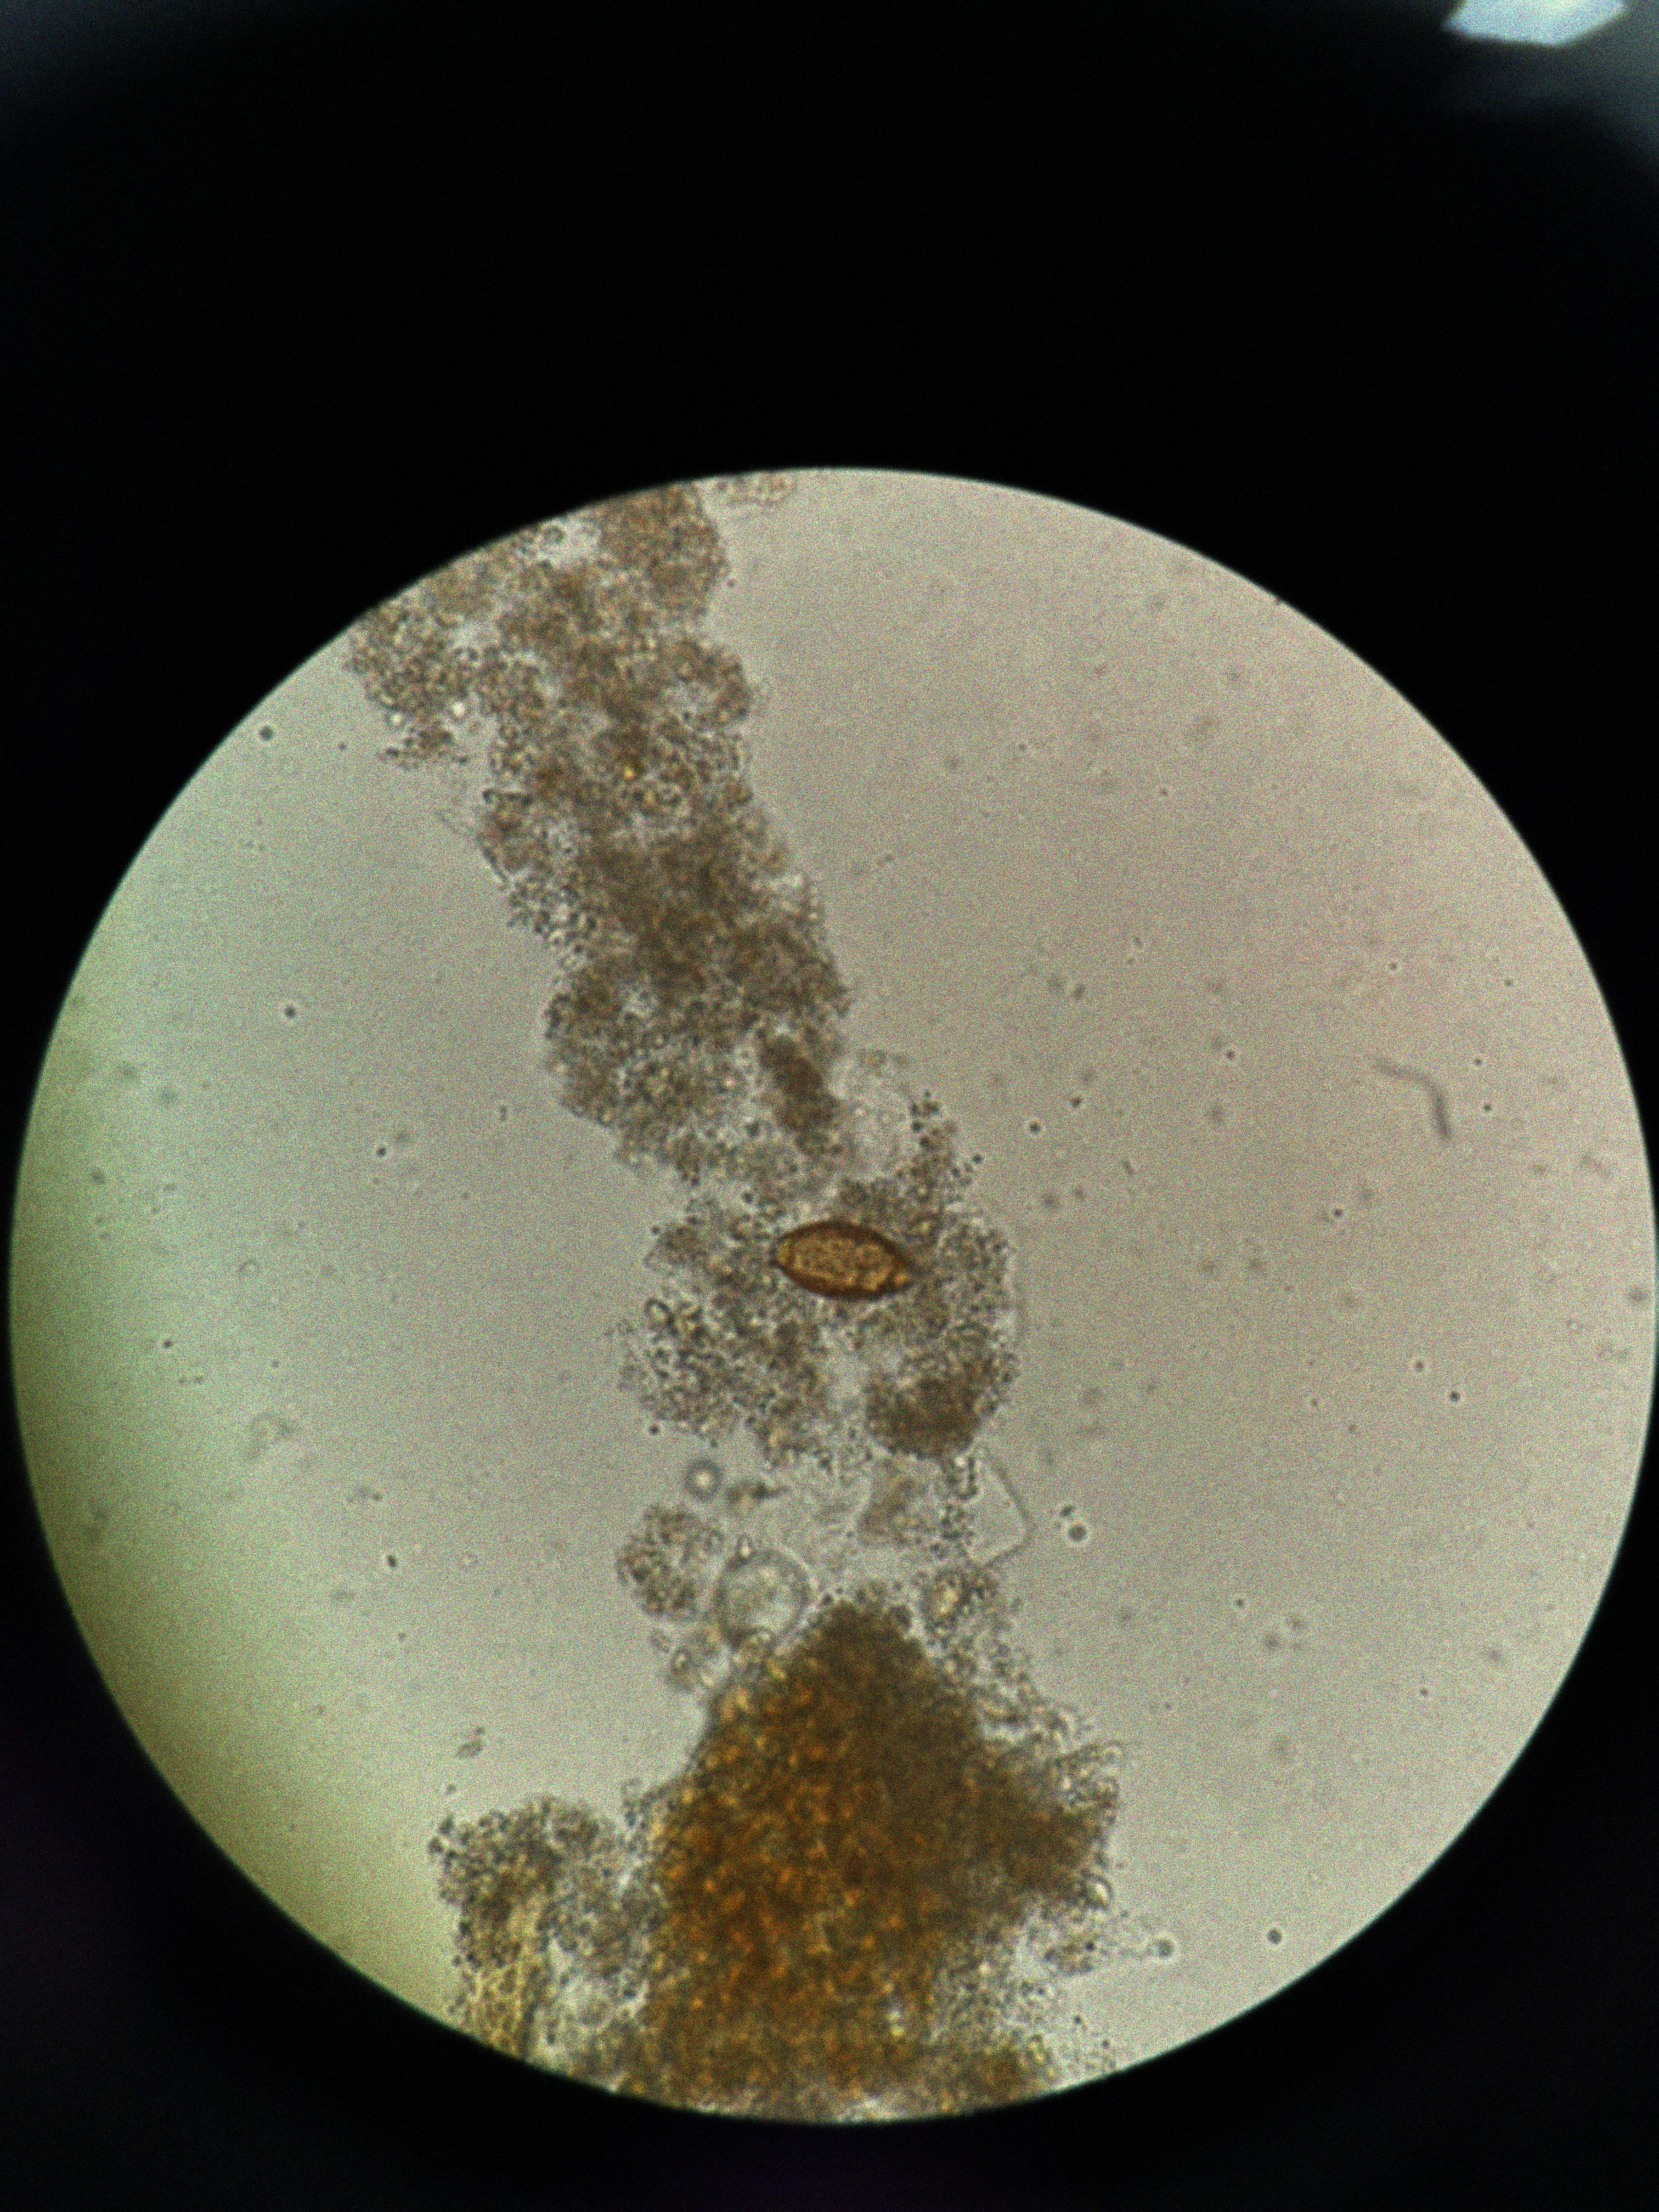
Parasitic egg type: Trichuris trichiura